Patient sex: M
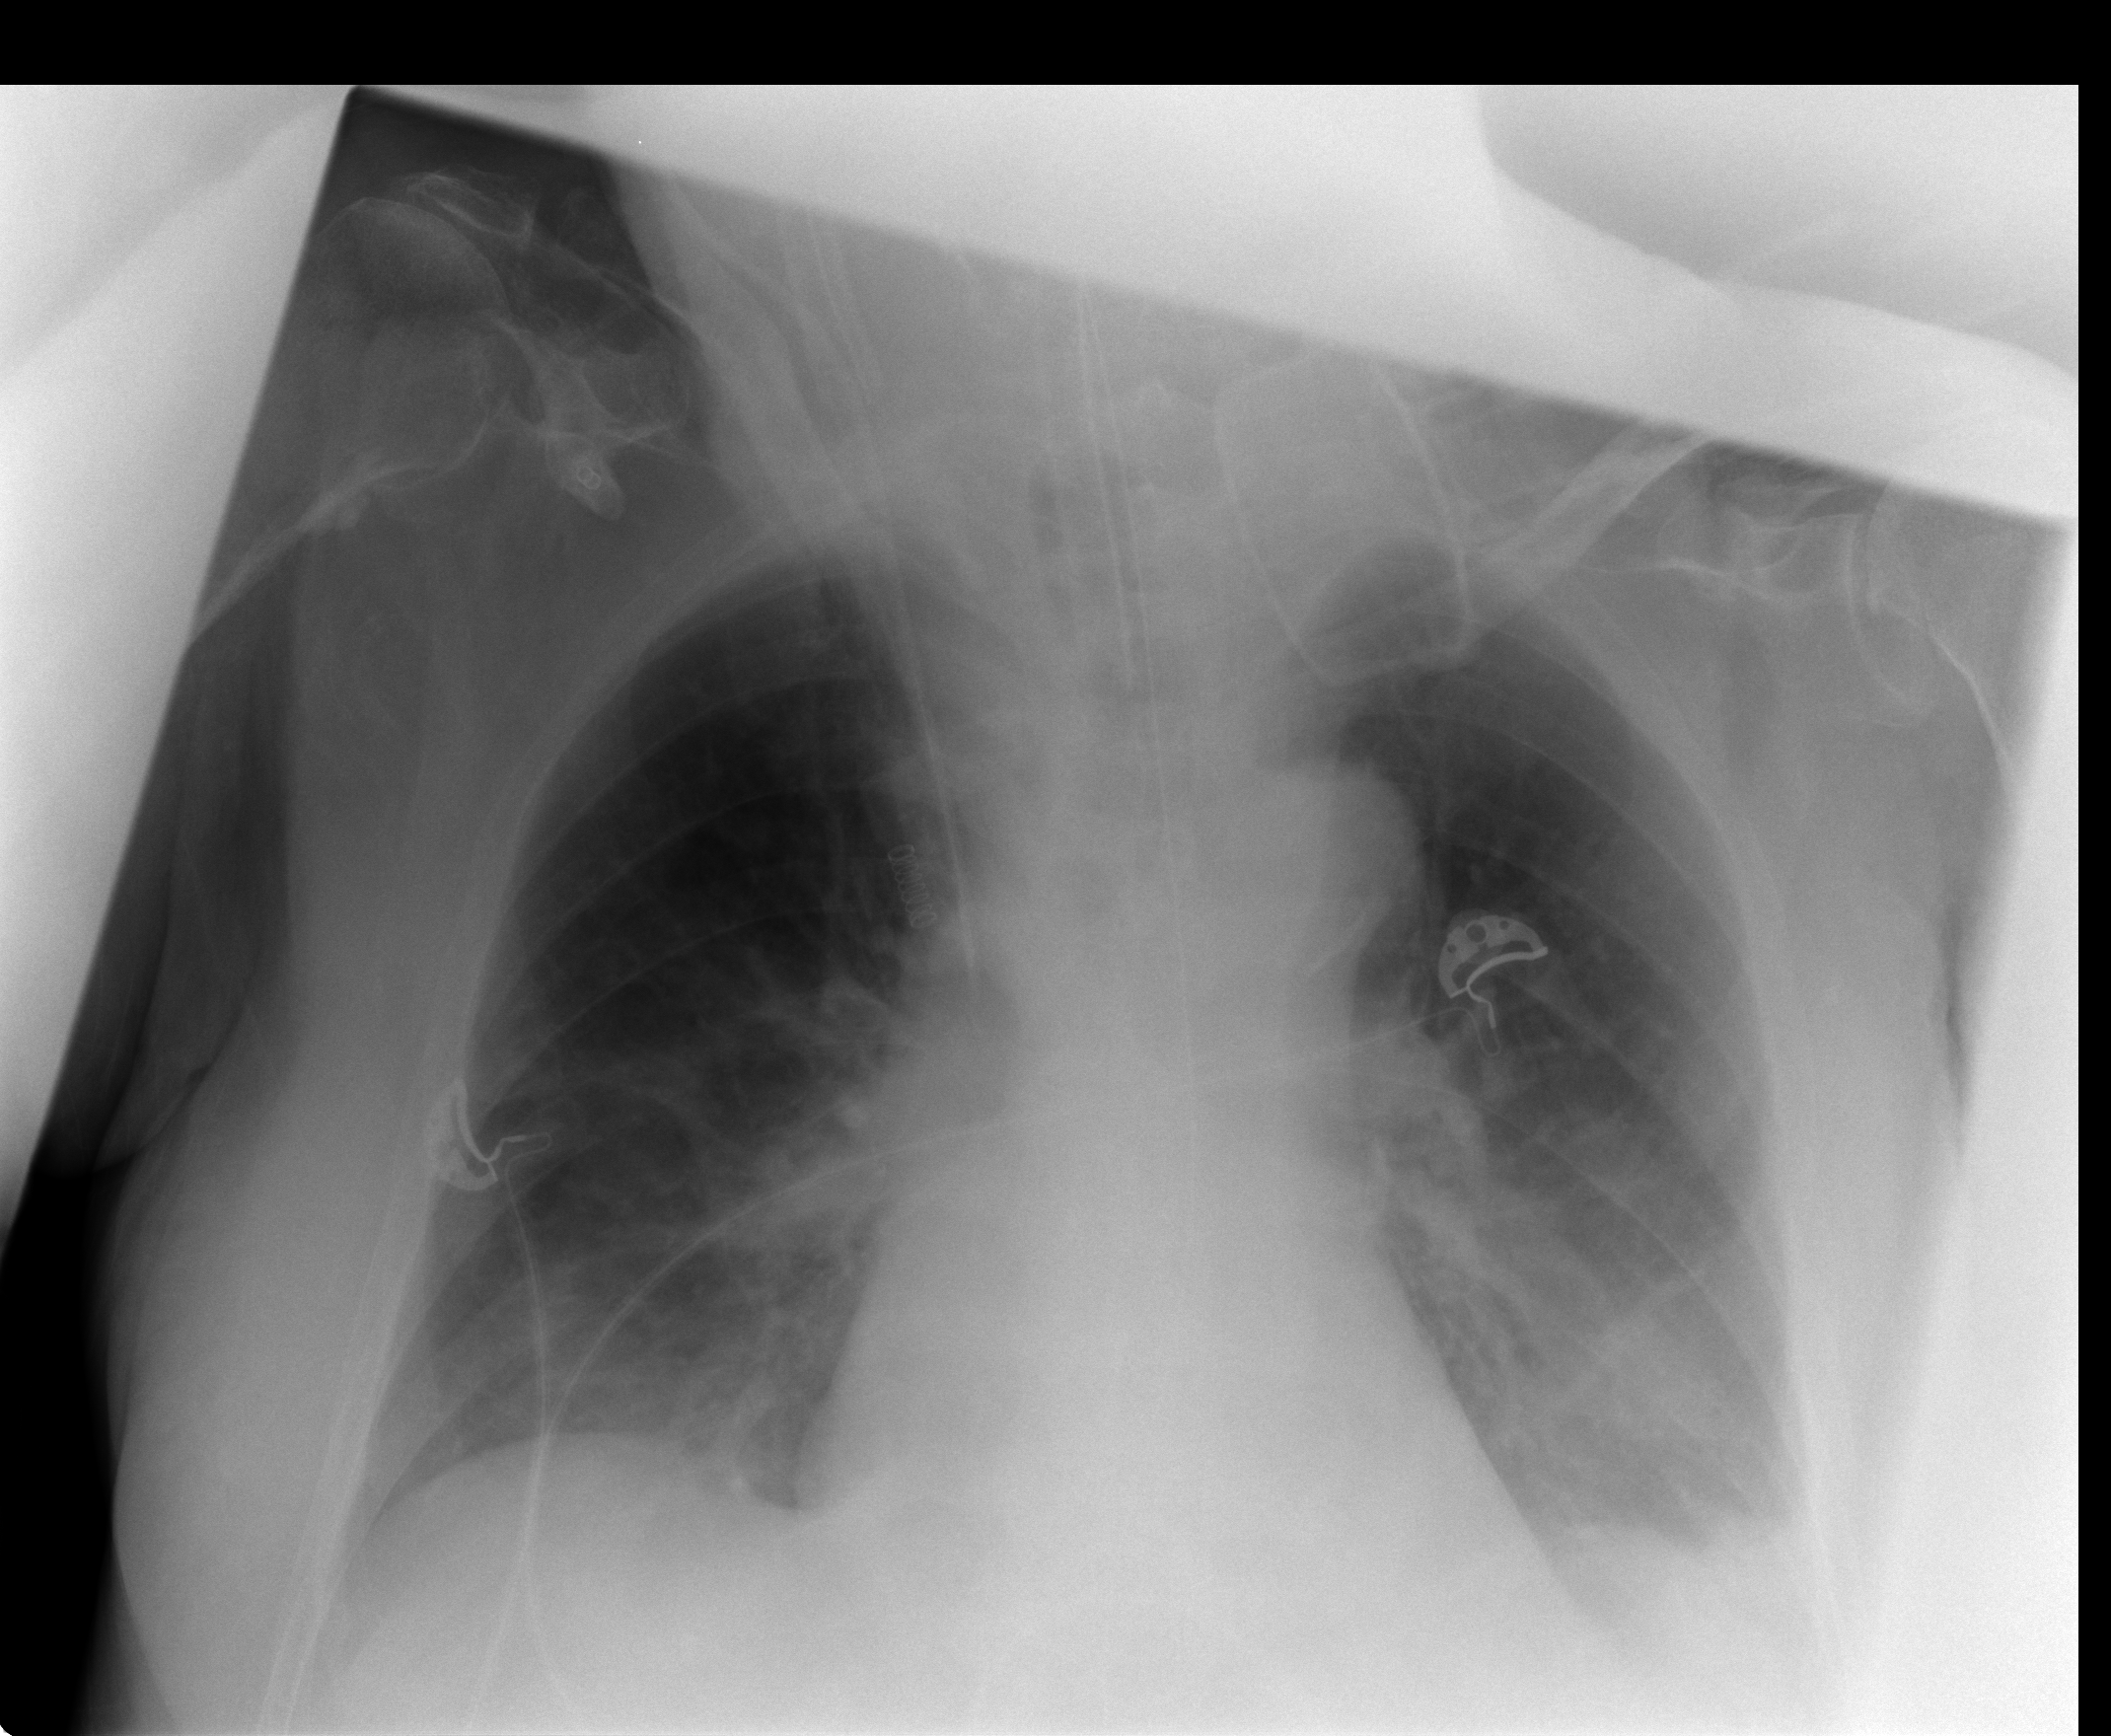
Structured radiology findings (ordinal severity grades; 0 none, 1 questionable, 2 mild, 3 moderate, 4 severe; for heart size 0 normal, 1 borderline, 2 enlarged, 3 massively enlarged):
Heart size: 0
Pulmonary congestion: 0
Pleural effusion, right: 0
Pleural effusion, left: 2
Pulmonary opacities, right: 0
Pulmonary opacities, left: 1
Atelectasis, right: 0
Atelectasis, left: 2